Question: I've been trying to find some information regarding the new multitasking switcher in iOS 7 and especially the screenshot that the OS takes when the app is going into hibernation.

Is there any way to completely turn off this feature or screenshot? Or can I hide the app altogether from the switcher? The app needs to run in the background, but we do not want to show any screenshot from the app.
The screenshot is potentially a security-risk, think along the lines for banking-apps where your card number or account summary will be available to anyone that double-click on the home button on the device.
Anyone with any insight into this? Thanks.
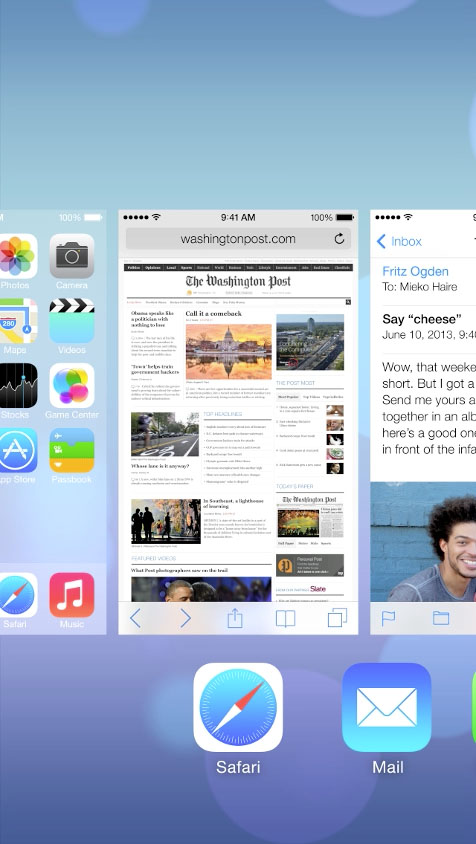
Answer: In <URL>, Apple says:
>
### Prepare Your UI for the App Snapshot
At some point after your app enters the background and your delegate method returns, UIKit takes a snapshot of your app's current user interface. The system displays the resulting image in the app switcher. It also displays the image temporarily when bringing your app back to the foreground.Your app's UI must not contain any sensitive user information, such as passwords or credit card numbers. If your interface contains such information, remove it from your views when entering the background. Also, dismiss alerts, temporary interfaces, and system view controllers that obscure your app's content. The snapshot represents your app's interface and should be recognizable to users. When your app returns to the foreground, you can restore data and views as appropriate.
See <URL>
In addition to obscuring/replacing sensitive information, you might also want to tell iOS 7 to not take the screen snapshot via <URL>, whose documentation says:
> If you feel that the snapshot cannot correctly reflect your app's user interface when your app is relaunched, you can call 'ignoreSnapshotOnNextApplicationLaunch' to prevent that snapshot image from being taken.
Having said that, it appears that the screen snapshot is still taken and I have therefore filed a bug report. But you should test further and see if using this setting helps.
If this was an enterprise app, you might also want to look into the appropriate setting of 'allowScreenShot' outlined in the <URL> section of the
---
Here is an implementation that achieves what I needed. You can present your own 'UIImageView', or your can use a delegate-protocol pattern to obscure the confidential information:
'''
// SecureDelegate.h
#import <Foundation/Foundation.h>
@protocol SecureDelegate <NSObject>
- (void)hide:(id)object;
- (void)show:(id)object;
@end
'''
I then gave my app delegate a property for that:
'''
@property (weak, nonatomic) id<SecureDelegate> secureDelegate;
'''
My view controller sets it:
'''
- (void)viewDidLoad
{
[super viewDidLoad];
AppDelegate *delegate = [[UIApplication sharedApplication] delegate];
delegate.secureDelegate = self;
}
'''
The view controller obviously implements that protocol:
'''
- (void)hide:(id)object
{
self.passwordLabel.alpha = 0.0;
}
- (void)show:(id)object
{
self.passwordLabel.alpha = 1.0;
}
'''
And, finally, my app delegate avails itself of this protocol and property:
'''
- (void)applicationWillResignActive:(UIApplication *)application
{
[application ignoreSnapshotOnNextApplicationLaunch]; // this doesn't appear to work, whether called here or 'didFinishLaunchingWithOptions', but seems prudent to include it
[self.secureDelegate hide:@"applicationWillResignActive:"]; // you don't need to pass the "object", but it was useful during my testing...
}
- (void)applicationDidBecomeActive:(UIApplication *)application
{
[self.secureDelegate show:@"applicationDidBecomeActive:"];
}
'''
Note, I'm using 'applicationWillResignActive' rather than the advised 'applicationDidEnterBackground', because, as others have pointed out, the latter is not called when double tapping on the home button while the app is running.
I wish I could use notifications to handle all of this, rather than the delegate-protocol pattern, but in my limited testing, the notifications aren't handled in a timely-enough manner, but the above pattern works fine.